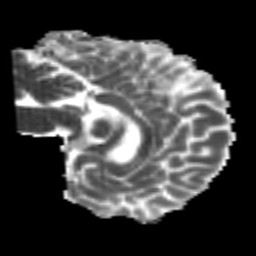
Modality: MD
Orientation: sagittal
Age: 21
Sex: male
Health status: healthy
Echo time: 0.074 s